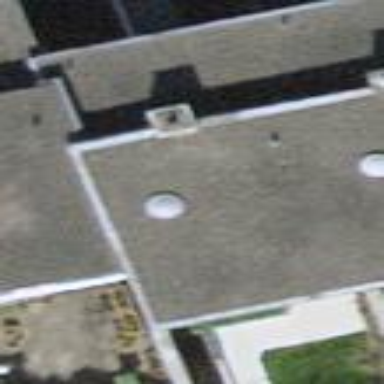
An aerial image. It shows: House with flat roof.